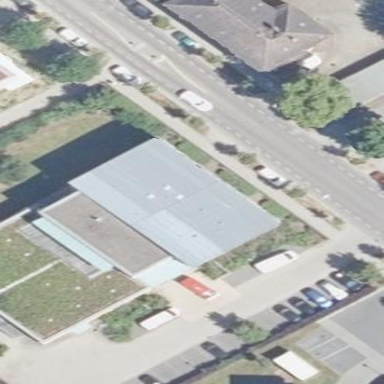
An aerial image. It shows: Clinic building providing healthcare services.